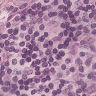
Metastatic tissue present: no